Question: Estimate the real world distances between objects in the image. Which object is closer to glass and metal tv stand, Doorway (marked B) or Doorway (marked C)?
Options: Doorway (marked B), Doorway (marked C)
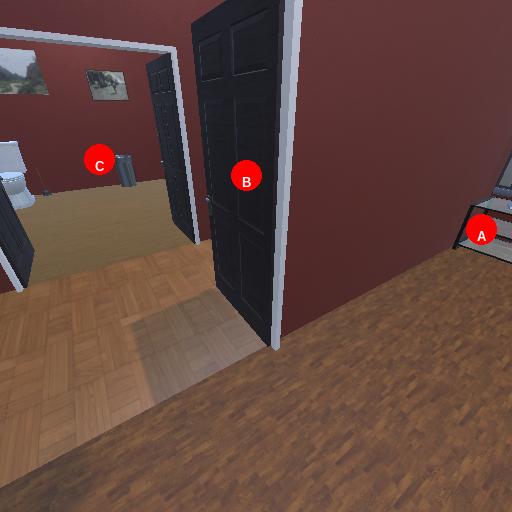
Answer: Doorway (marked B)